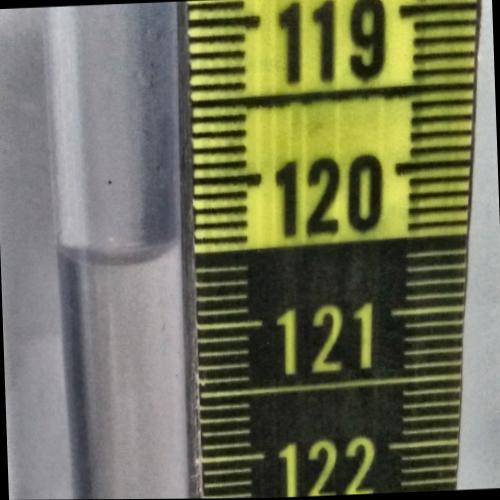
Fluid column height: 120.5 cm